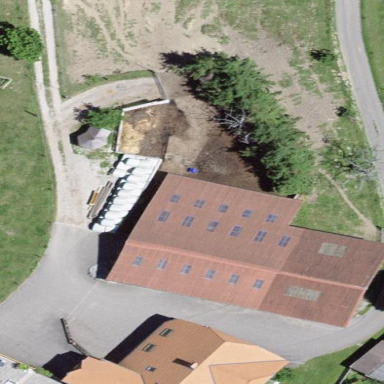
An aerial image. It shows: Barn.